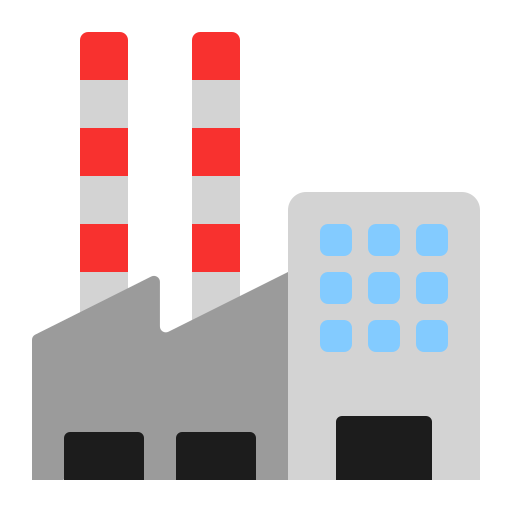
factory flat